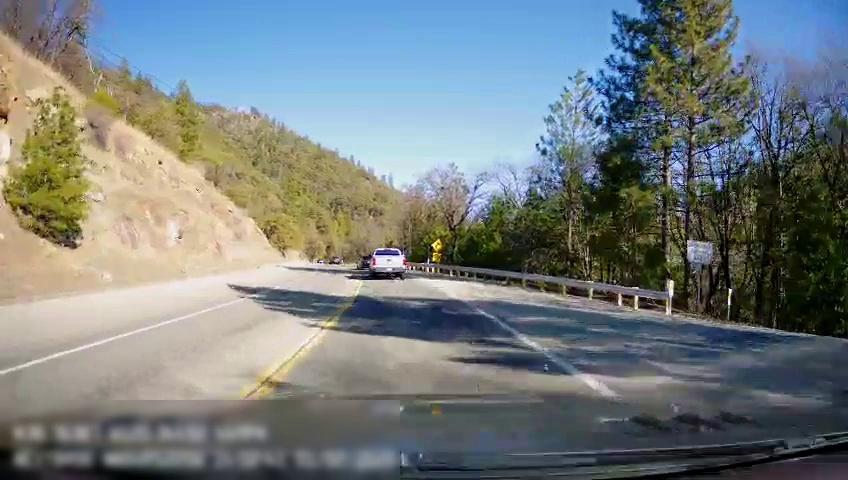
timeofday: Day
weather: Sunny
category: Drivable Space
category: Drivable Space
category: Vehicles | Truck
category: Vehicles | Car
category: Lanes | Opposite Lane
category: Lanes | Current Lane
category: Lanes | Opposite Lane
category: Lanes | Current Lane
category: Traffic | Signs
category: Traffic | Signs
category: Traffic | Signs
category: Traffic | Signs